Question: Detect the length of the red line, where the side length of each grid on the chessboard is 0.5. The length of the red line is an integer multiple of the length of the floor tile. How long is the red line in the picture?
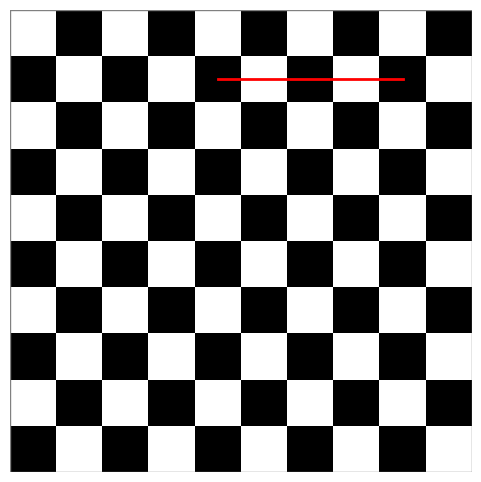
Answer: 2.0